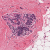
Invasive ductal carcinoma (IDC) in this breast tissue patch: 0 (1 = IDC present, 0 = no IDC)